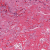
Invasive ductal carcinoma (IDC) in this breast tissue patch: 0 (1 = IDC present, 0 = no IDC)